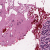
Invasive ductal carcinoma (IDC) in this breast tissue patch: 0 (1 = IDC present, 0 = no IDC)